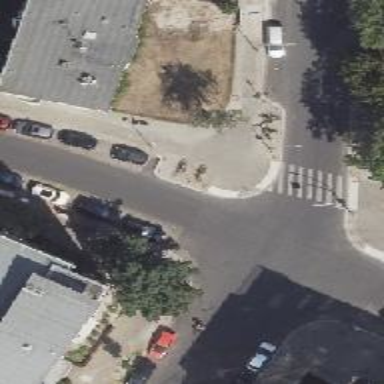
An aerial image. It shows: Unmarked road crossing with left kerb extension.